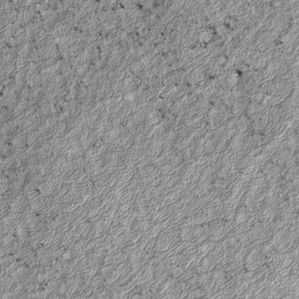
Label: frost